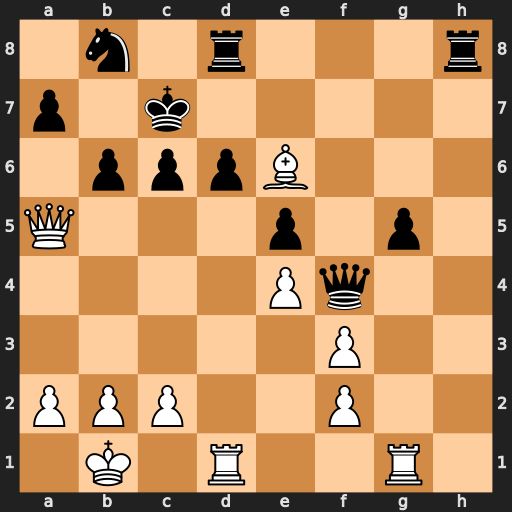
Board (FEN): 1n1r3r/p1k5/1pppB3/Q3p1p1/4Pq2/5P2/PPP2P2/1K1R2R1
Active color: w
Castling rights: -
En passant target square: -
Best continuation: Qxa7#